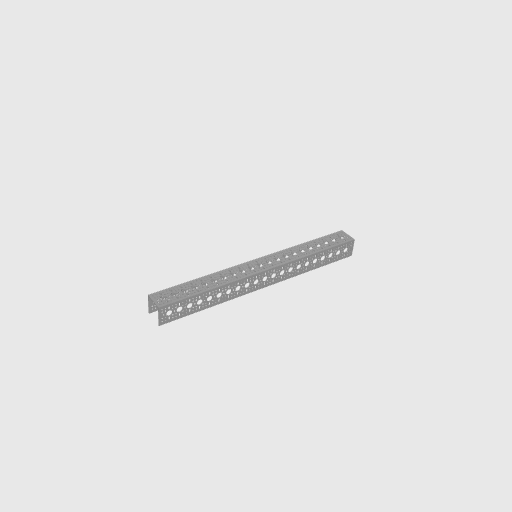
Part: UChannel21H